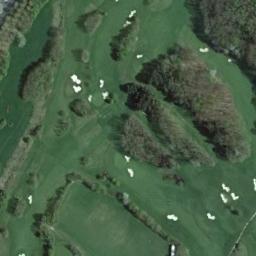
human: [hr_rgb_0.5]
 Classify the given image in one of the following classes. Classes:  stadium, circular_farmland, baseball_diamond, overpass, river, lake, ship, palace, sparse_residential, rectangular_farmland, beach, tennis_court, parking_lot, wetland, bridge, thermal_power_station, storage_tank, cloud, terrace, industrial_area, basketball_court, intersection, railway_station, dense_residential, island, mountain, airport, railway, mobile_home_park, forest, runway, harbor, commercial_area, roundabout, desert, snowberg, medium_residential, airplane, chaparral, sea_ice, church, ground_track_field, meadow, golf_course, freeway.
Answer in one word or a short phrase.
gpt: golf_course